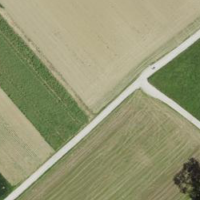
EUNIS habitat code: 25
Species observed at this site:
Beta vulgaris